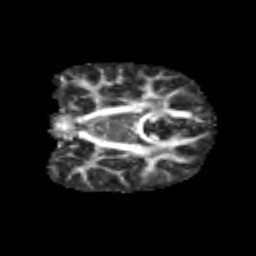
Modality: FA
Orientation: coronal
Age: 10
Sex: female
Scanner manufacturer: siemens
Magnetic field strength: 3 T
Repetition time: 3.8 s
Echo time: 0.07 s